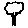
Label: tree